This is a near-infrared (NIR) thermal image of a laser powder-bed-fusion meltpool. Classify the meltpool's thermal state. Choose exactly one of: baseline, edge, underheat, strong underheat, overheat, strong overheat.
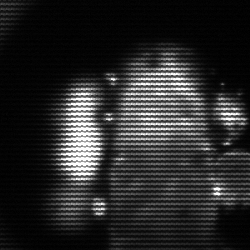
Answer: strong underheat